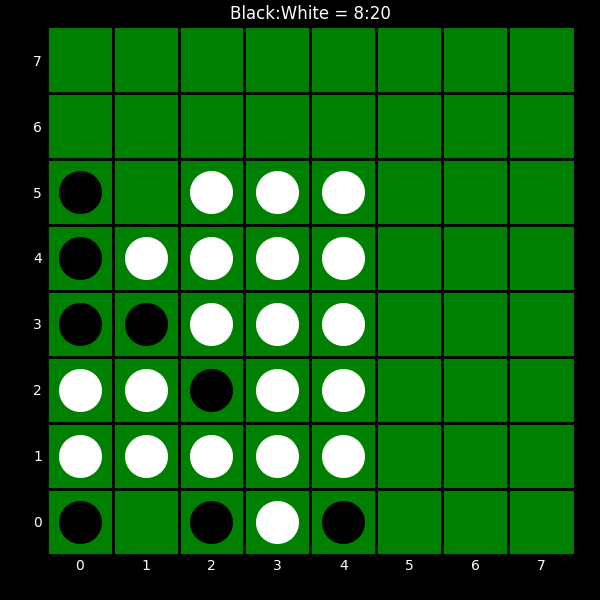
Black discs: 8
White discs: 20